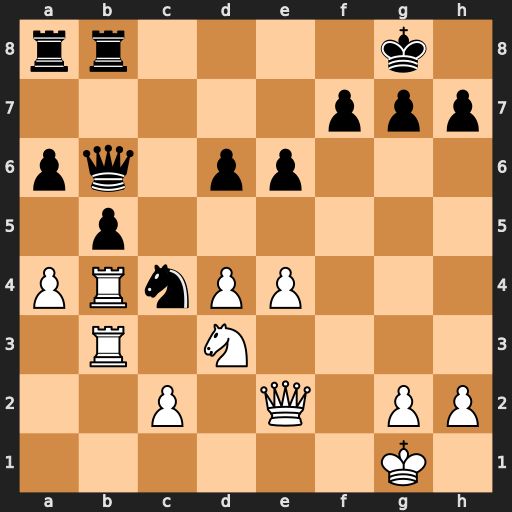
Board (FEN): rr4k1/5ppp/pq1pp3/1p6/PRnPP3/1R1N4/2P1Q1PP/6K1
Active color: w
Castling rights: -
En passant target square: -
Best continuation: Rxc4 bxc4 Rxb6